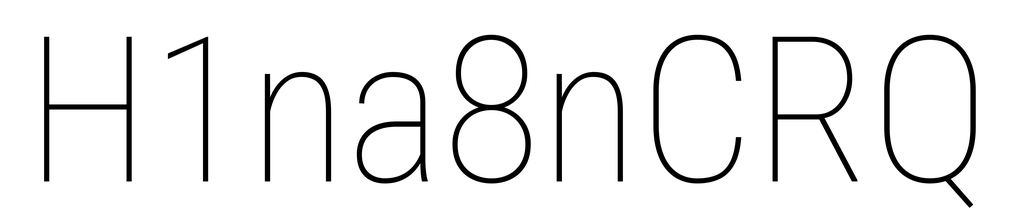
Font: Roboto_Condensed_Thin